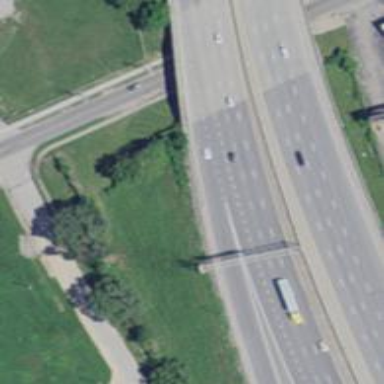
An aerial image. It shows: Motorway junction.